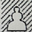
Piece: wP